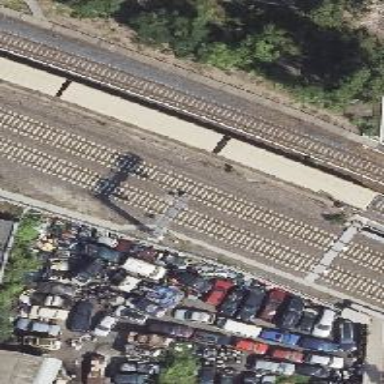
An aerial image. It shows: Railway signal.